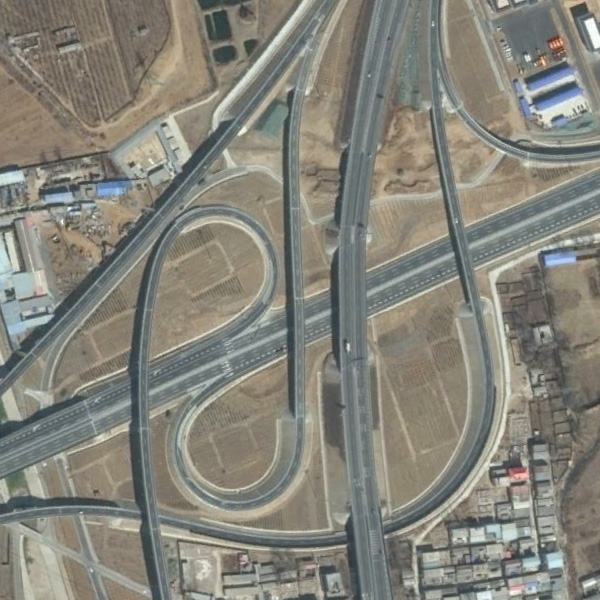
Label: Viaduct